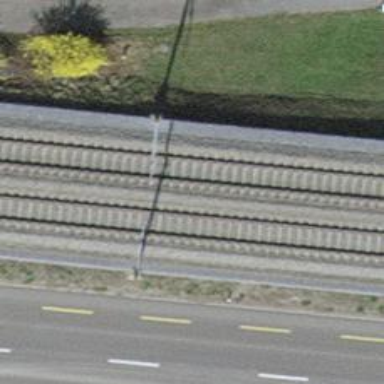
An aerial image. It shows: Railway milestone.